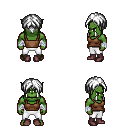
a pixel art fantasy rpg character, male body template, orc, green skin, brown pirate shirt, white pants, white parted hairstyle, white cloth bandages, maroon shoes, four views (front, back, left, right), 2x2 character sprite sheet, small pixel art, hard edges, no anti-aliasing